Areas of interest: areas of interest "Traffic and Vehicle Management"
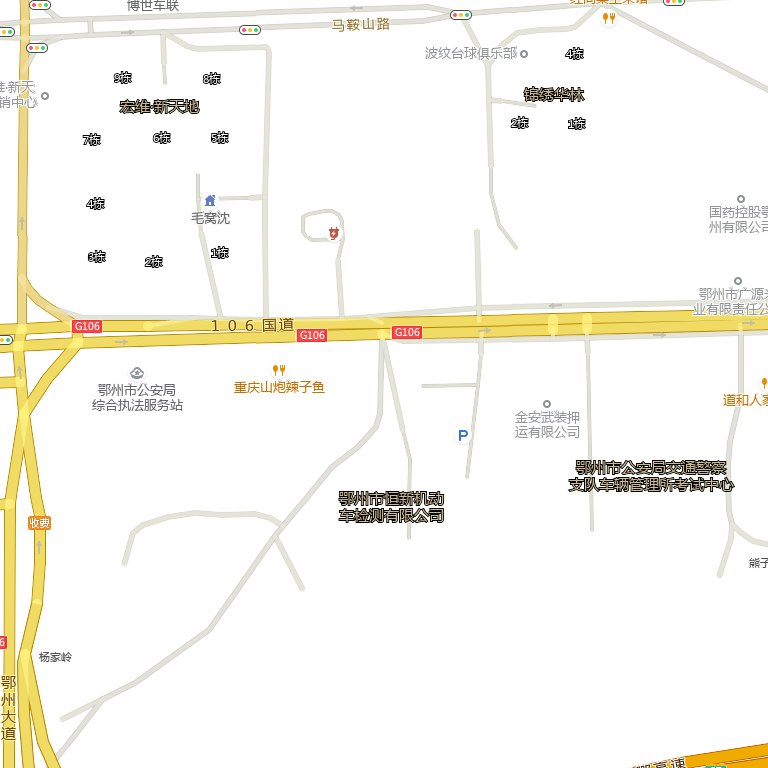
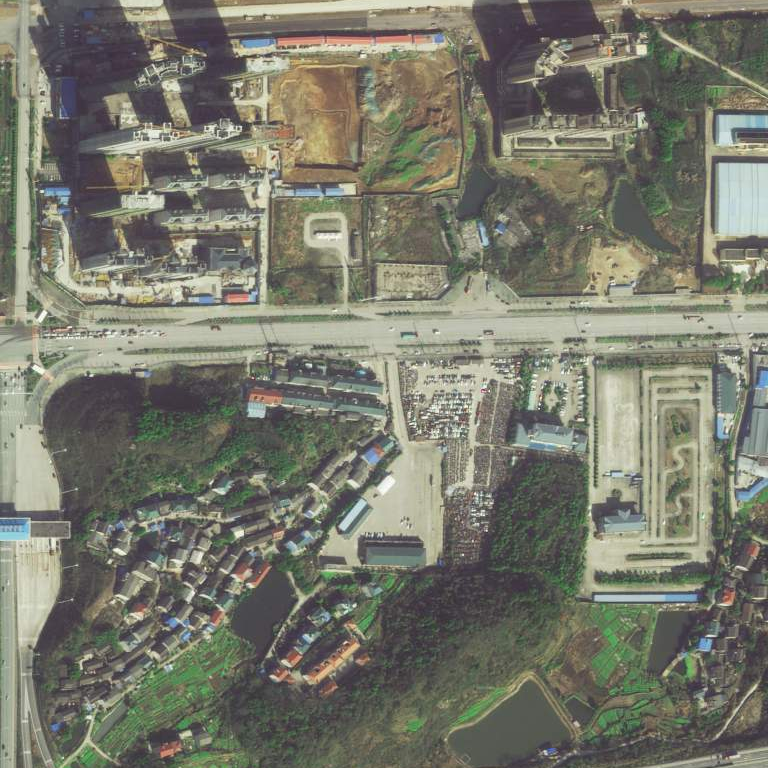